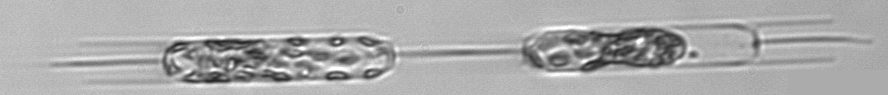
Label: Ditylum_brightwellii